Question: I want to display a splash screen for ten seconds with the image that is listed below. I have never used a splashScreen before so I am not certain as to how this works.
code:
'''
import java.awt.*;
import java.awt.event.*;
public class SplashDemo extends JFrame {
private static final long serialVersionUID = 1L;
public SplashDemo() {
super("SplashScreen demo");
setSize(300, 200);
setLayout(new BorderLayout());
final SplashScreen splash = SplashScreen.getSplashScreen();
if (splash == null) {
System.out.println("SplashScreen.getSplashScreen() returned null");
return;
}
Graphics2D g = splash.createGraphics();
if (g == null) {
System.out.println("g is null");
return;
}
for(int i=0; i<100; i++) {
renderSplashFrame(g, i);
splash.update();
try {
Thread.sleep(90);
}
catch(InterruptedException e) {
}
}
splash.close();
setVisible(true);
}
public static void main (String args[]) {
SplashDemo test = new SplashDemo();
}
}
'''

'''
import java.awt.*;
import java.awt.event.*;
import java.awt.image.BufferedImage;
import java.io.File;
import java.io.IOException;
import javax.imageio.ImageIO;
public class SplashDemo extends Frame implements ActionListener {
private static final long serialVersionUID = 1L;
static void renderSplashFrame(Graphics2D g, int frame) {
g.setComposite(AlphaComposite.Clear);
g.fillRect(120,140,200,40);
g.setPaintMode();
g.setColor(Color.BLACK);
}
public SplashDemo() throws IOException {
super("SplashScreen demo");
setSize(300, 200);
setLayout(new BorderLayout());
final SplashScreen splash = SplashScreen.getSplashScreen();
if (splash == null) {
System.out.println("SplashScreen.getSplashScreen() returned null");
return;
}
Graphics2D g = splash.createGraphics();
BufferedImage img = ImageIO.read(new File("splash.gif"));
g.drawImage(img, 0, 0, null);
for(int i=0; i<100; i++) {
renderSplashFrame(g, i);
splash.update();
try {
Thread.sleep(90);
}
catch(InterruptedException e) {
}
}
splash.close();
setVisible(true);
toFront();
}
public void actionPerformed(ActionEvent ae) {
System.exit(0);
}
}
'''
Here is my new code. The code runs and displays to the console but it is not displaying anything to the screen. Is there something that I am missing in the code. I want the splash screen to show for a set amount of seconds.
New Code: This is right off of the Oracle site (It is still not showing anything)
'''
import java.awt.*;
import java.awt.event.*;
import java.awt.image.BufferedImage;
import java.io.File;
import java.io.IOException;
import javax.imageio.ImageIO;
public class SplashDemoTest extends Frame implements ActionListener {
static void renderSplashFrame(Graphics2D g, int frame) {
final String[] comps = {"foo", "bar", "baz"};
g.setComposite(AlphaComposite.Clear);
g.fillRect(120,140,200,40);
g.setPaintMode();
g.setColor(Color.BLACK);
g.drawString("Loading "+comps[(frame/5)%3]+"...", 120, 150);
}
public SplashDemoTest() {
super("SplashScreen demo");
setSize(300, 200);
setLayout(new BorderLayout());
Menu m1 = new Menu("File");
MenuItem mi1 = new MenuItem("Exit");
m1.add(mi1);
mi1.addActionListener(this);
this.addWindowListener(closeWindow);
MenuBar mb = new MenuBar();
setMenuBar(mb);
mb.add(m1);
final SplashScreen splash = SplashScreen.getSplashScreen();
if (splash == null) {
System.out.println("SplashScreen.getSplashScreen() returned null");
return;
}
Graphics2D g = splash.createGraphics();
BufferedImage img;
try {
img = ImageIO.read(new File("splash.gif"));
g.drawImage(img, 0, 0, null);
} catch (IOException e1) {
e1.printStackTrace();
}
if (g == null) {
System.out.println("g is null");
return;
}
for(int i=0; i<100; i++) {
renderSplashFrame(g, i);
splash.update();
try {
Thread.sleep(90);
}
catch(InterruptedException e) {
}
}
splash.close();
setVisible(true);
toFront();
}
public void actionPerformed(ActionEvent ae) {
System.exit(0);
}
private static WindowListener closeWindow = new WindowAdapter(){
public void windowClosing(WindowEvent e){
e.getWindow().dispose();
}
};
public static void main (String args[]) {
SplashDemoTest test = new SplashDemoTest();
}
}
'''
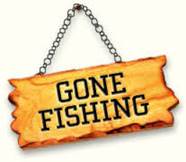
Answer: With 'g.drawImage()' I imagine is what it should be to show the jpg file.
So after 'splash.createGraphics('), you can use that method to draw your image.